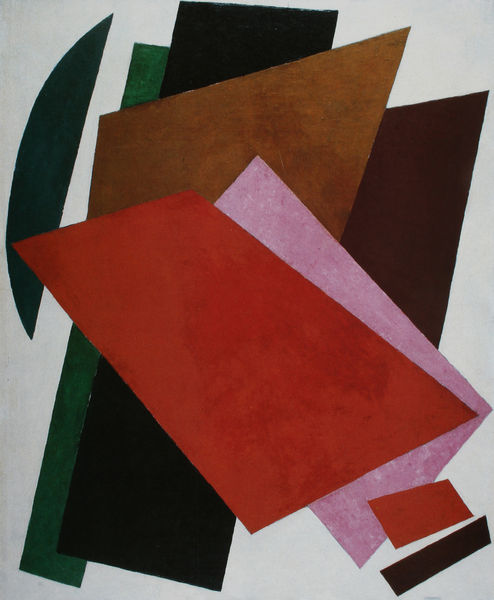
Titel: Malerische Architektonik
Künstler: Ljubow Popowa
Standort: Krasnodar
Institution: Lunatscharskij-Kunstmuseum
Schlagwörter: dunkel, gemälde, schatten, weiß, dreieck, grün, komposition, kubismus, braun, bunt, dunkelbraun, grau, hintergrund, schwarz, rot, spitze, felder, spitzen, kontrast, rosa, schräg, kreis, papier, komplementär, bogen, moderne, russland, abstrakt, farben, flächen, hellbraun, modern, dunkelgrün, farbe, formen, hellgrün, lila, violett, klein, linien, streifen, balken, grun, abstraktion, collage, foto, rechtecke, pink, segment, eckig, rechteck, farbflächen, form, groß, stücke, dynamik, kunst, halbkreis, halbrund, ecken, diagonal, geometrisch, hellgrau, gestaffelt, kanten, geometrie, quadrat, viereck, vierecke, konstruktivismus, russisch, gestapelt, winkel, teil, perspektivisch, übereinander, gegenstandslos, überschneidung, abstrakte malerei, trapez, schablone, vielecke, vieleck, malewitsch, suprematismus, überlappend, schnipsel, hektisch, überlappen, malevitsch, klebebild, überlagern, üverschneidungen, überlagernd, überdeckend, verdeckend